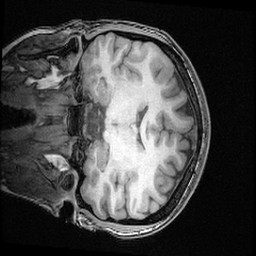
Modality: T1w
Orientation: coronal
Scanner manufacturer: ge
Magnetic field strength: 3 T
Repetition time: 0.008572 s
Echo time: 0.003384 s